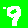
Digit: 9